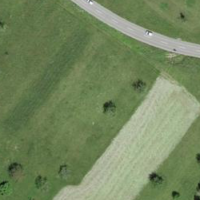
EUNIS habitat code: 40
Species observed at this site:
Campanula rotundifolia